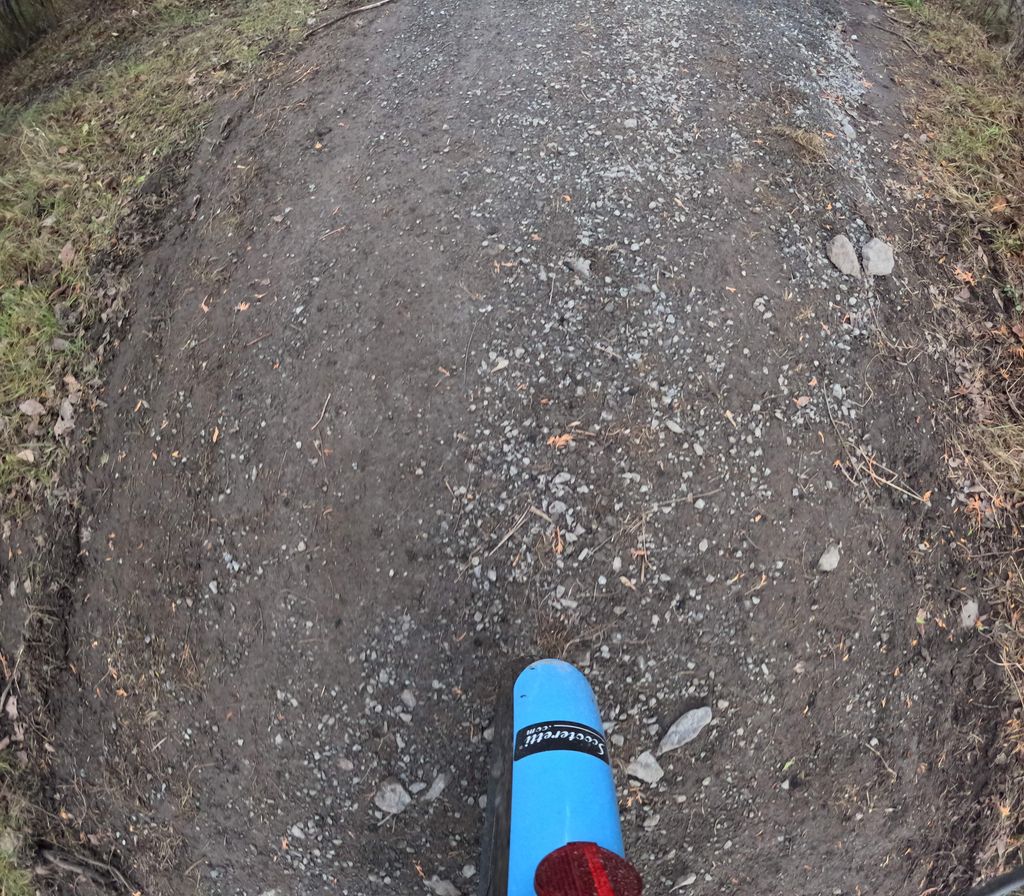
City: ottawa-gatineau